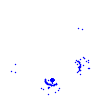
Particle: electron